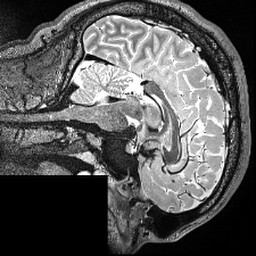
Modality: T2w
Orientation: sagittal
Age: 24
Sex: male